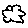
Label: cloud